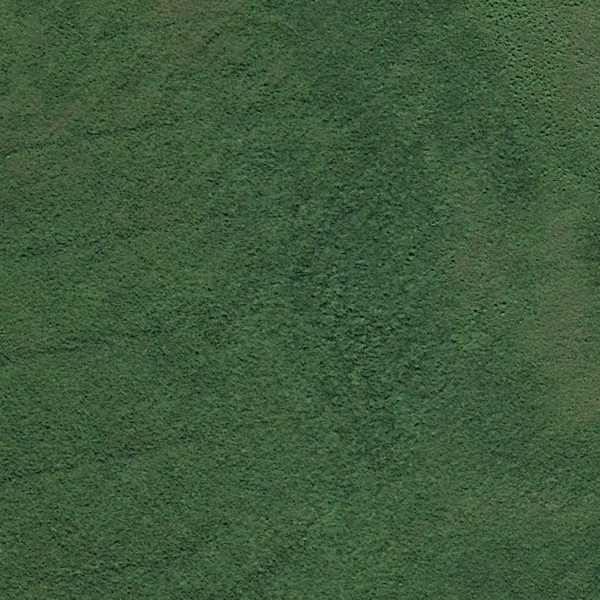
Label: Meadow